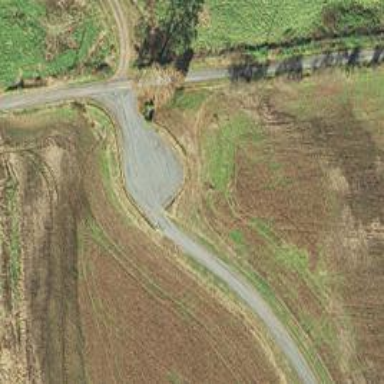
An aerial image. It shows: Turning circle on the road.